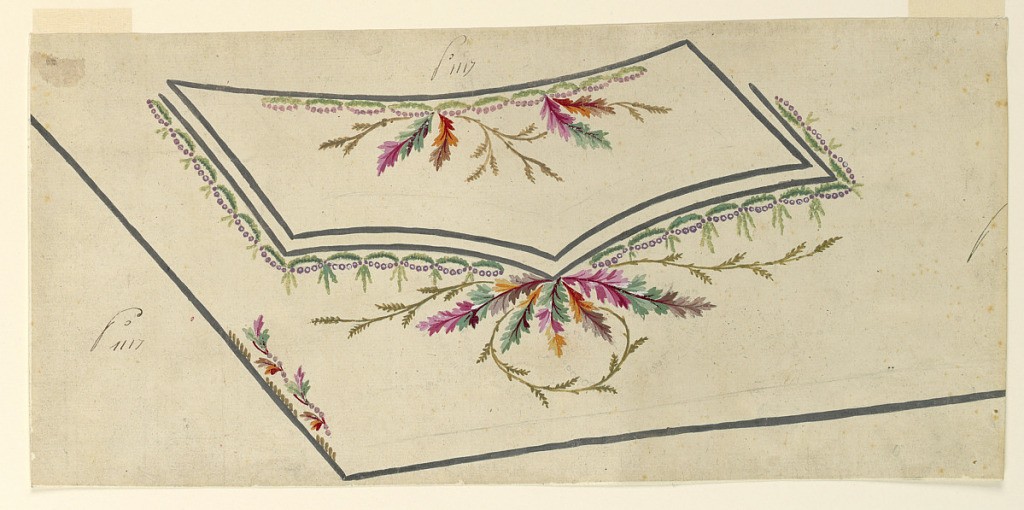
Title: Design for the Embroidery of a Man's Waistcoat of Pattern No. 1117 of the "Fabrique de St. Ruf"
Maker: Fabrique de Saint Ruf, Lyon, France
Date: ca. 1785
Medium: Graphite, brush and gouache on paper
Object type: Drawing
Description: A left bottom corner with slightly rising bottom edge. Hatching and rinceaux, composed of bends and leaves along the outer edge. The pocket is bordered by strings of beads and mossy arches forming ovoids. Leaf boughs hang into the pocket and into the field beneath it.